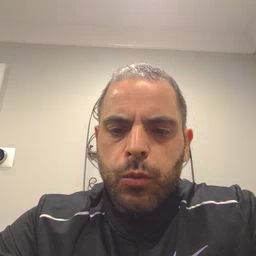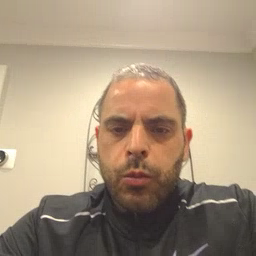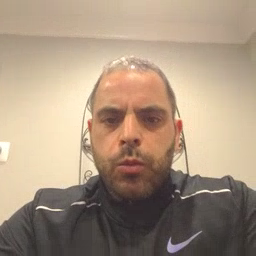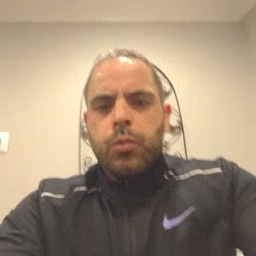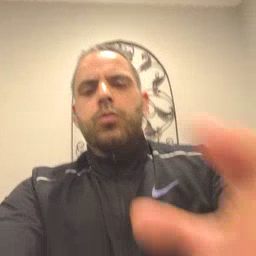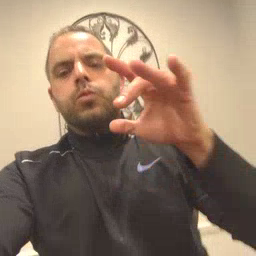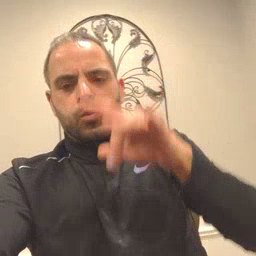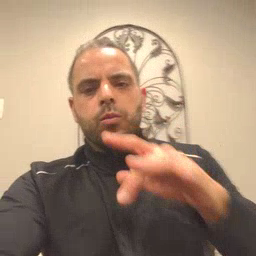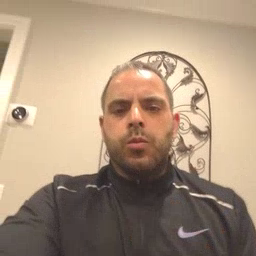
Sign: touch